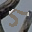
Label: 5